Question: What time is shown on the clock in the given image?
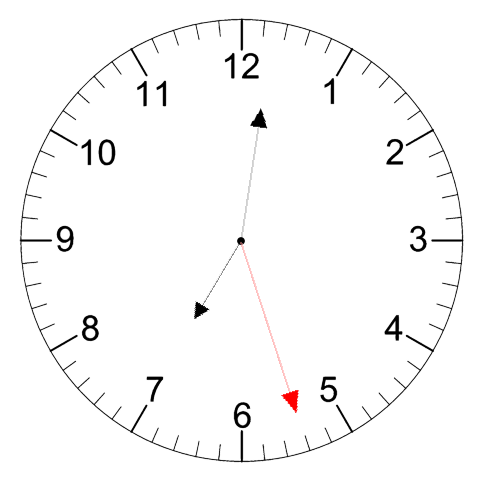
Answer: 07:01:27